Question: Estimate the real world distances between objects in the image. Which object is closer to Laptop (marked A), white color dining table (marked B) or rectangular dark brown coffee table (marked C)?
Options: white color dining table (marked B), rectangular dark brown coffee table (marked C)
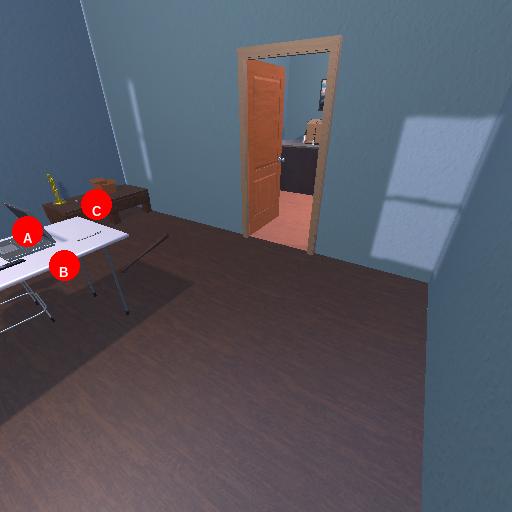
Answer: white color dining table (marked B)